Aerial crown-view tile of a tropical tree (Barro Colorado Island, Panama), acquired 20240716:
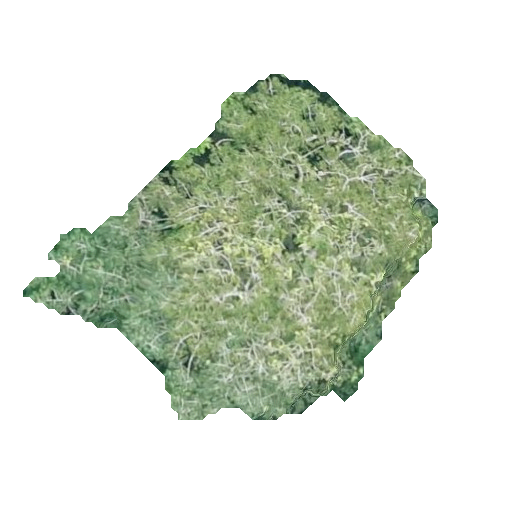
Species: Virola surinamensis
GBIF accepted scientific name: Virola surinamensis
Crown area: 130.06 m²